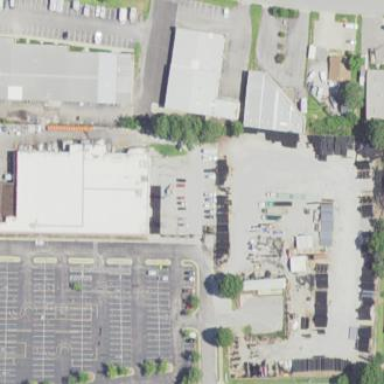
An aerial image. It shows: Commercial building.